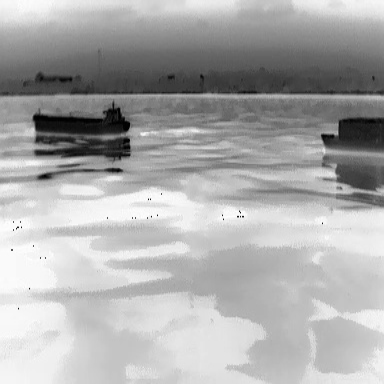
There is a liner in the infrared image.